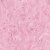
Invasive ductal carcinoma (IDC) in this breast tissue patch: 0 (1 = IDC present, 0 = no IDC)